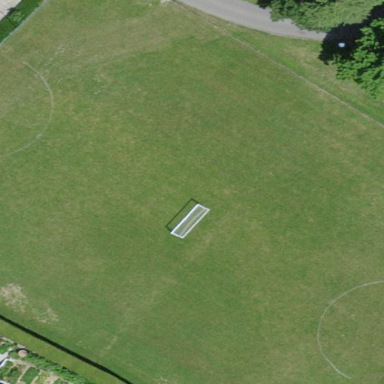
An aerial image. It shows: Soccer pitch for leisure land activities.